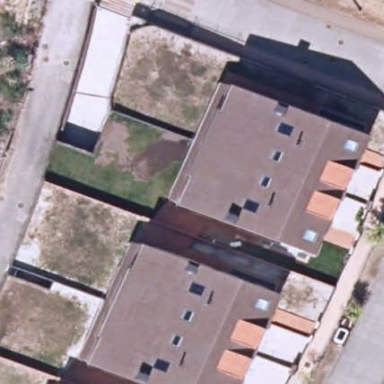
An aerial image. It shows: Simple and straightforward house.